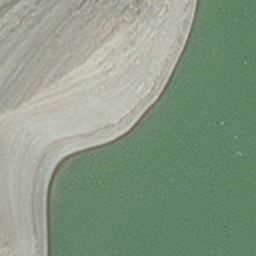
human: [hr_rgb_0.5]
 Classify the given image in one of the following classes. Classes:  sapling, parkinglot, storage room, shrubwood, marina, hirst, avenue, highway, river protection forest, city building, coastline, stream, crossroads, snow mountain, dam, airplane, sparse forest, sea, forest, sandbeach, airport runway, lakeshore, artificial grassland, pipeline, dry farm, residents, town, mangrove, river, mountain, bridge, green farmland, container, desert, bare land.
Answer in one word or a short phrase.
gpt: hirst